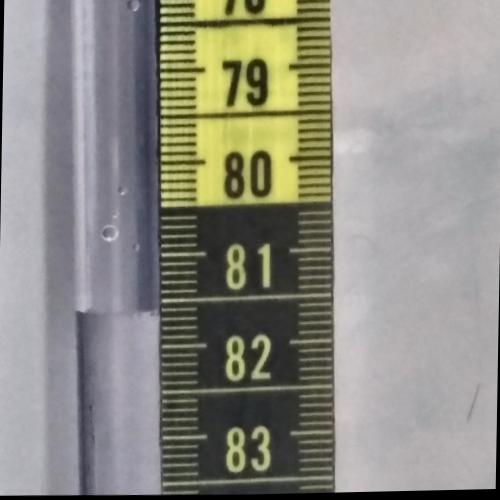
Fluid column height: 81.6 cm